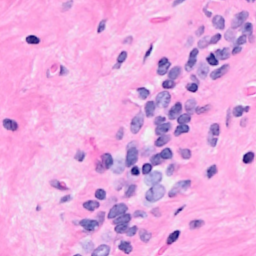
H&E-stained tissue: Breast